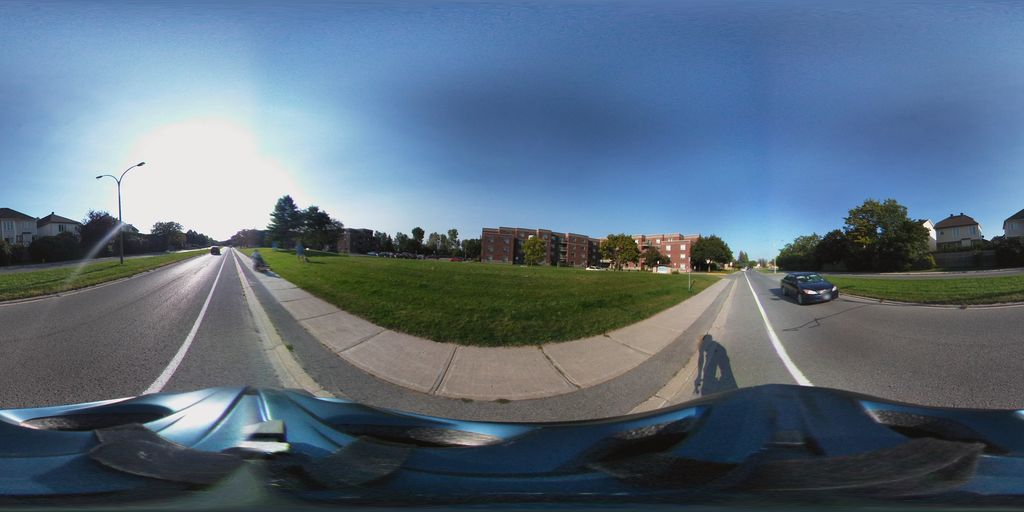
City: ottawa-gatineau